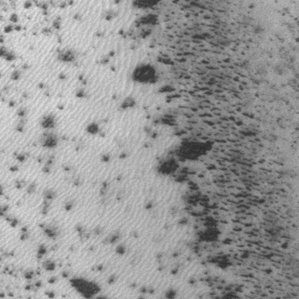
Label: frost